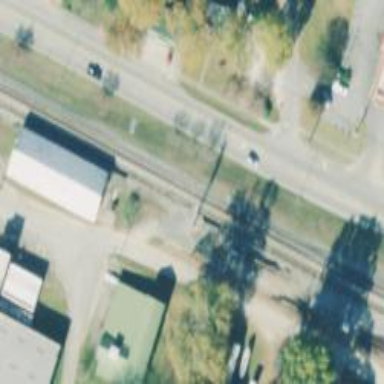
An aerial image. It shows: Railway signal.